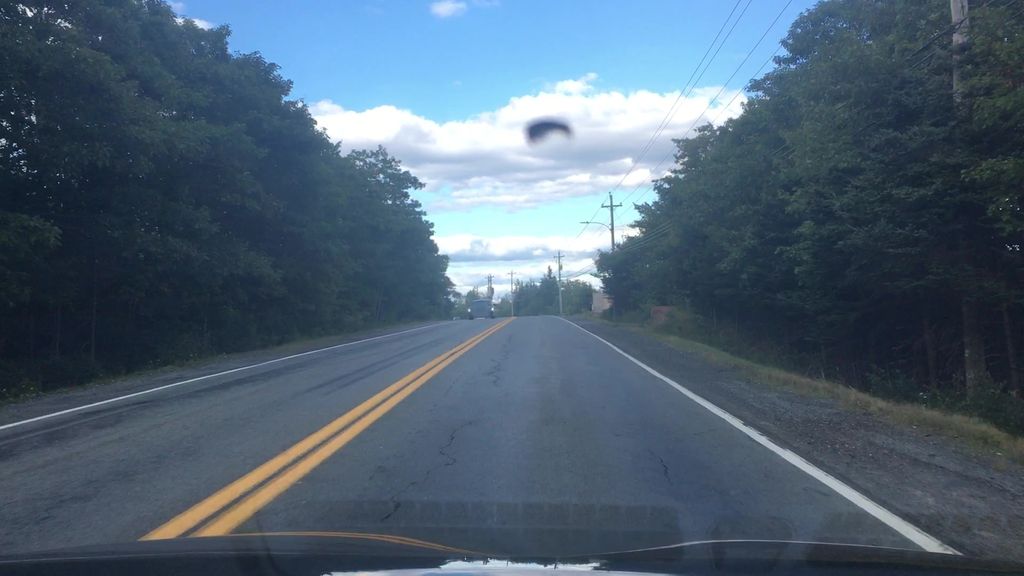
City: halifax